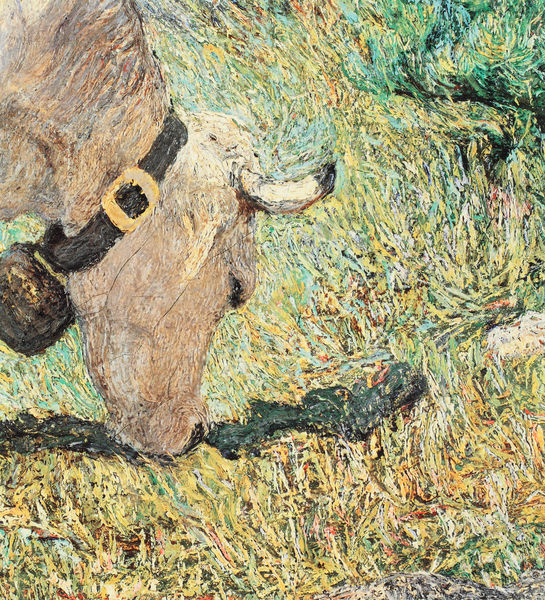
Titel: Pascoli di Primavera/ Frühlingsweide mit weißer Kuh
Künstler: Giovanni Segantini
Institution: Mailand, Pinacoteca di Brera
Schlagwörter: gemälde, kopf, schatten, gelb, grün, impressionismus, ausschnitt, braun, ohr, schwarz, gras, tier, wiese, beige, hals, horn, öl, weide, auge, gold, halsband, heu, grasen, kuh, rind, schnalle, weiden, glocke, schnauze, imprssionismus, maul, fressen, marc, grasend, klocke, schnaueze